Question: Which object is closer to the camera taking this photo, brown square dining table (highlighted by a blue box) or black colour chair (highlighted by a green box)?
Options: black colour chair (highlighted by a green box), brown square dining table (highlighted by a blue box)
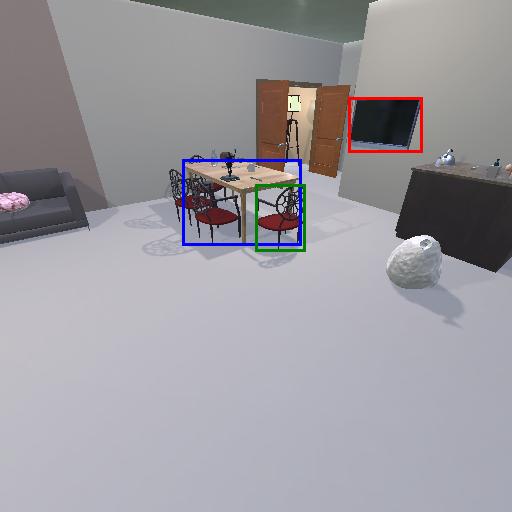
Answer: black colour chair (highlighted by a green box)